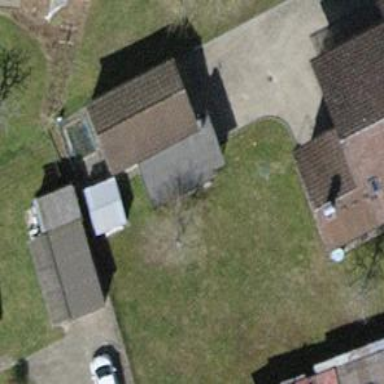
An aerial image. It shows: Garage building.